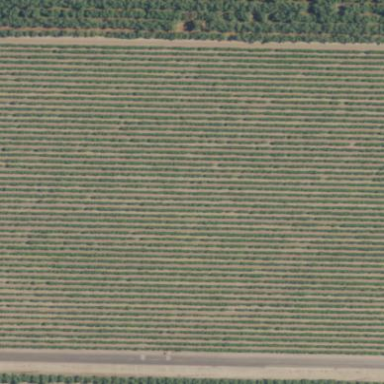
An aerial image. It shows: Vineyard.